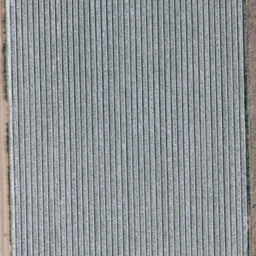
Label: agricultural